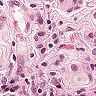
Metastatic tissue present: yes